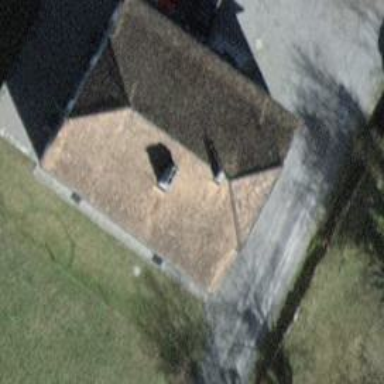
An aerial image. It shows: Building with ridge on the roof.